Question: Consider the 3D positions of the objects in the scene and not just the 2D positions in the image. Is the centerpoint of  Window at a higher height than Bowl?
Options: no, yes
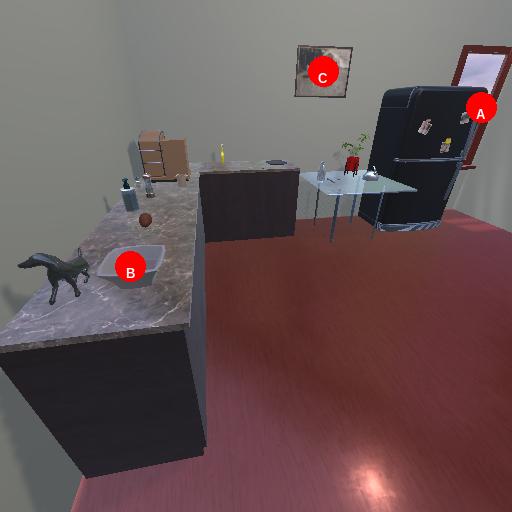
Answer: no